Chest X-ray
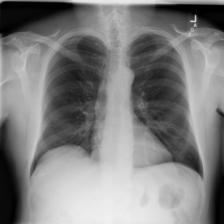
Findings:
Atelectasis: negative
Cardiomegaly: negative
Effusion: negative
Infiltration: negative
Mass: negative
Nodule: negative
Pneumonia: negative
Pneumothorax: negative
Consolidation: negative
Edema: negative
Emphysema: negative
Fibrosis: negative
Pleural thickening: negative
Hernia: negative